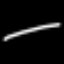
Label: line